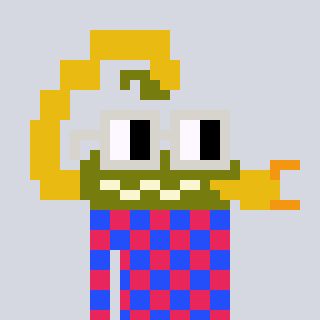
a pixel art character with square light gray glasses, a scorpion-shaped head and a redpinkish-colored body on a cool background